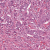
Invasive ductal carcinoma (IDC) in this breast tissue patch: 1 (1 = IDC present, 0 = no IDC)